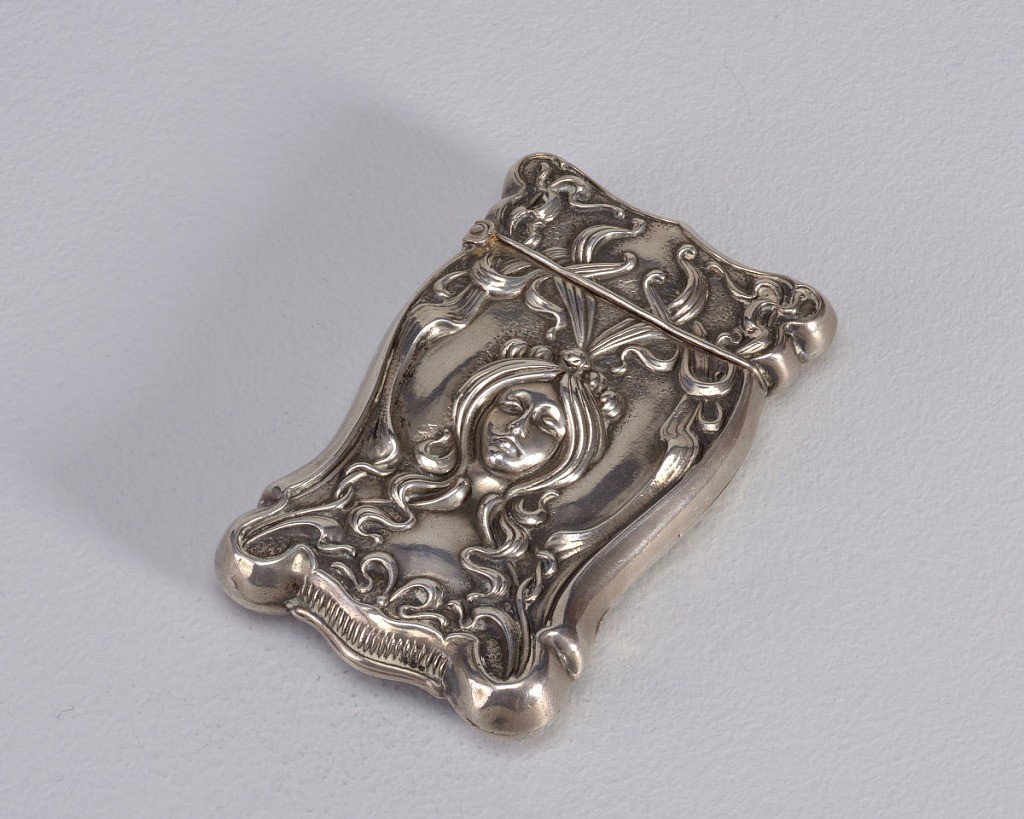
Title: Female Mask with Tendrils
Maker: F.S. Gilbert
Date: ca. 1905
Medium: Silver
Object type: Matchsafe
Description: Rectangular, curved corners, sides, top and bottom curved and cinched at several points, featuring female mask with long hair and long, stylized tendrils, all framed by stylized, intertwined ribbon-like ornament. Reverse features open, central reserve with monogram GMM, all framed by series of attenuated lily flowers. Lid hinged on side. Striker on bottom.